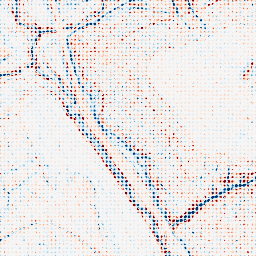
Category: edge_preserving
Decomposition family: anisotropic_diffusion
Decomposition parameters: iterations: 10
kappa: 100
gamma: 0.1
Upsampling method: sinc_hamming
Upsampling parameters: scale: 8
kernel_size: 4
Upsampling scale: 8